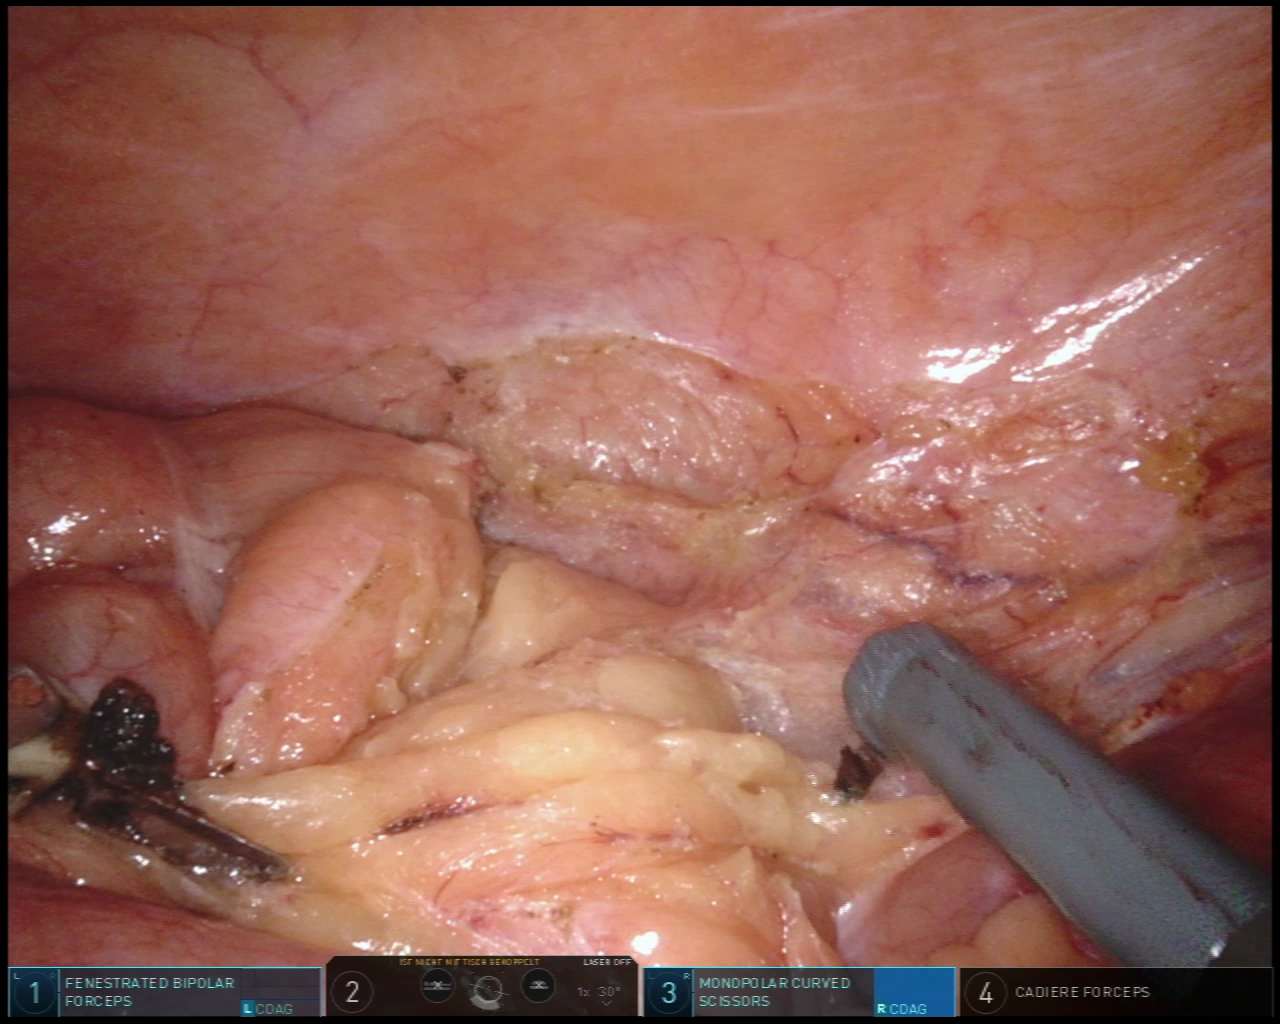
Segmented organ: colon
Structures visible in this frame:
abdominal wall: yes
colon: yes
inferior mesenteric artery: no
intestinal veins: no
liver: no
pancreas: no
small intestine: no
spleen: no
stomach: no
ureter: no
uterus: no
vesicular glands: no